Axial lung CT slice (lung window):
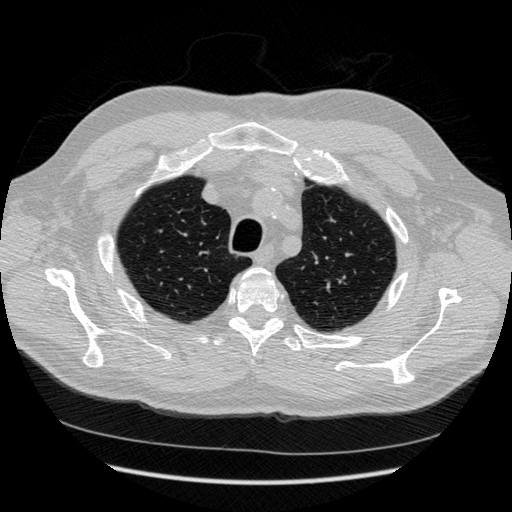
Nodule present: no